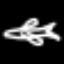
Label: airplane